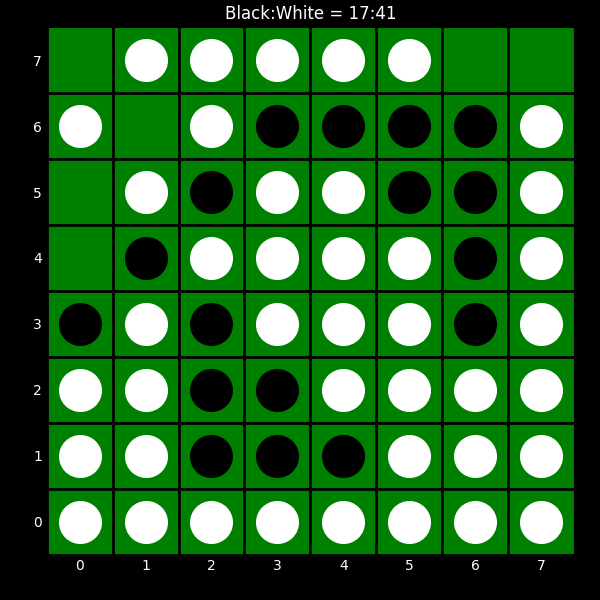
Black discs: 17
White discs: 41